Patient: sex F, age 72
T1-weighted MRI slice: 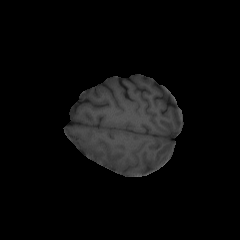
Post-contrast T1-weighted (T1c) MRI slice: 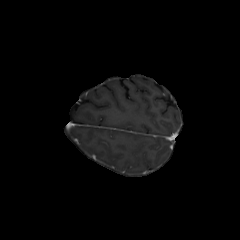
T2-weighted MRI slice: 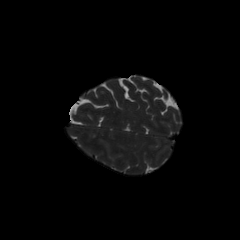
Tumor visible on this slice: no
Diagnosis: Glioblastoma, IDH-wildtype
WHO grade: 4